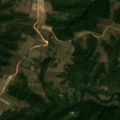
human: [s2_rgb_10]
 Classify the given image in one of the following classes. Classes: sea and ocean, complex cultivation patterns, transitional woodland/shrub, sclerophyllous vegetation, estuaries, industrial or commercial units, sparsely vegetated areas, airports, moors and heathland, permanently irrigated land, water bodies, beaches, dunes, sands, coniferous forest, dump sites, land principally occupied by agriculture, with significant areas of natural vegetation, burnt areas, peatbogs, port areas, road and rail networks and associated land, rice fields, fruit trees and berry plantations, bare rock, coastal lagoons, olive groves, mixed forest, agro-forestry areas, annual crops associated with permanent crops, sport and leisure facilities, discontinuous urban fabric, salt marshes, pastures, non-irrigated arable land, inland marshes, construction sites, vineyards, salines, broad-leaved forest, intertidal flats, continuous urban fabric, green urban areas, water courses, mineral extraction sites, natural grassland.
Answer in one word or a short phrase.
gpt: complex cultivation patterns, broad-leaved forest, transitional woodland/shrub